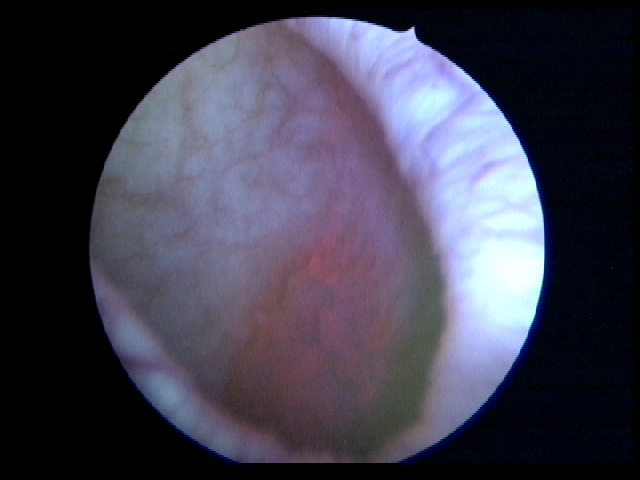
Modality: BLC
Class: Malignant
Subclass: LowGradePapillary
Lesion: L1
Stage: Ta
Morphology: Papillary
Bladder cancer association: Yes